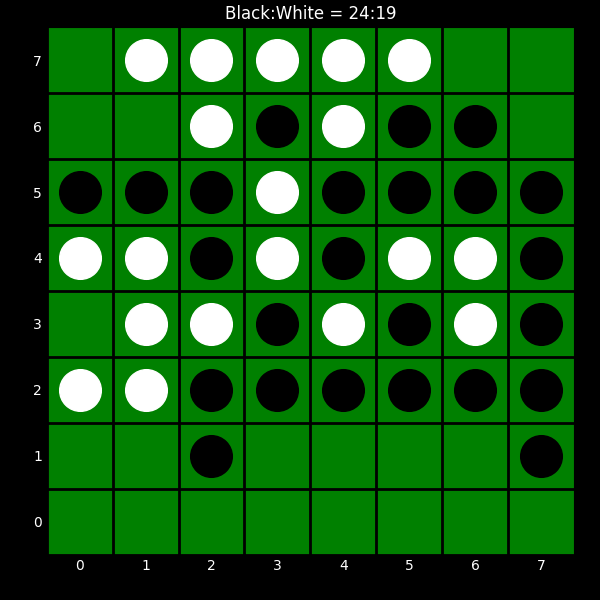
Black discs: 24
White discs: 19